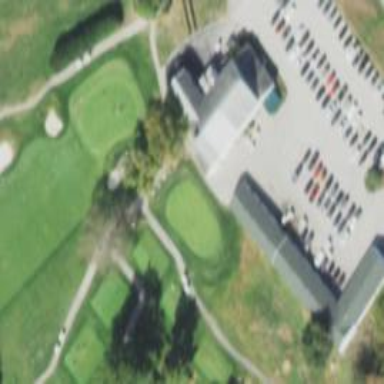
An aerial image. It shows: Golf green.